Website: home-depot
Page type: account-dashboard
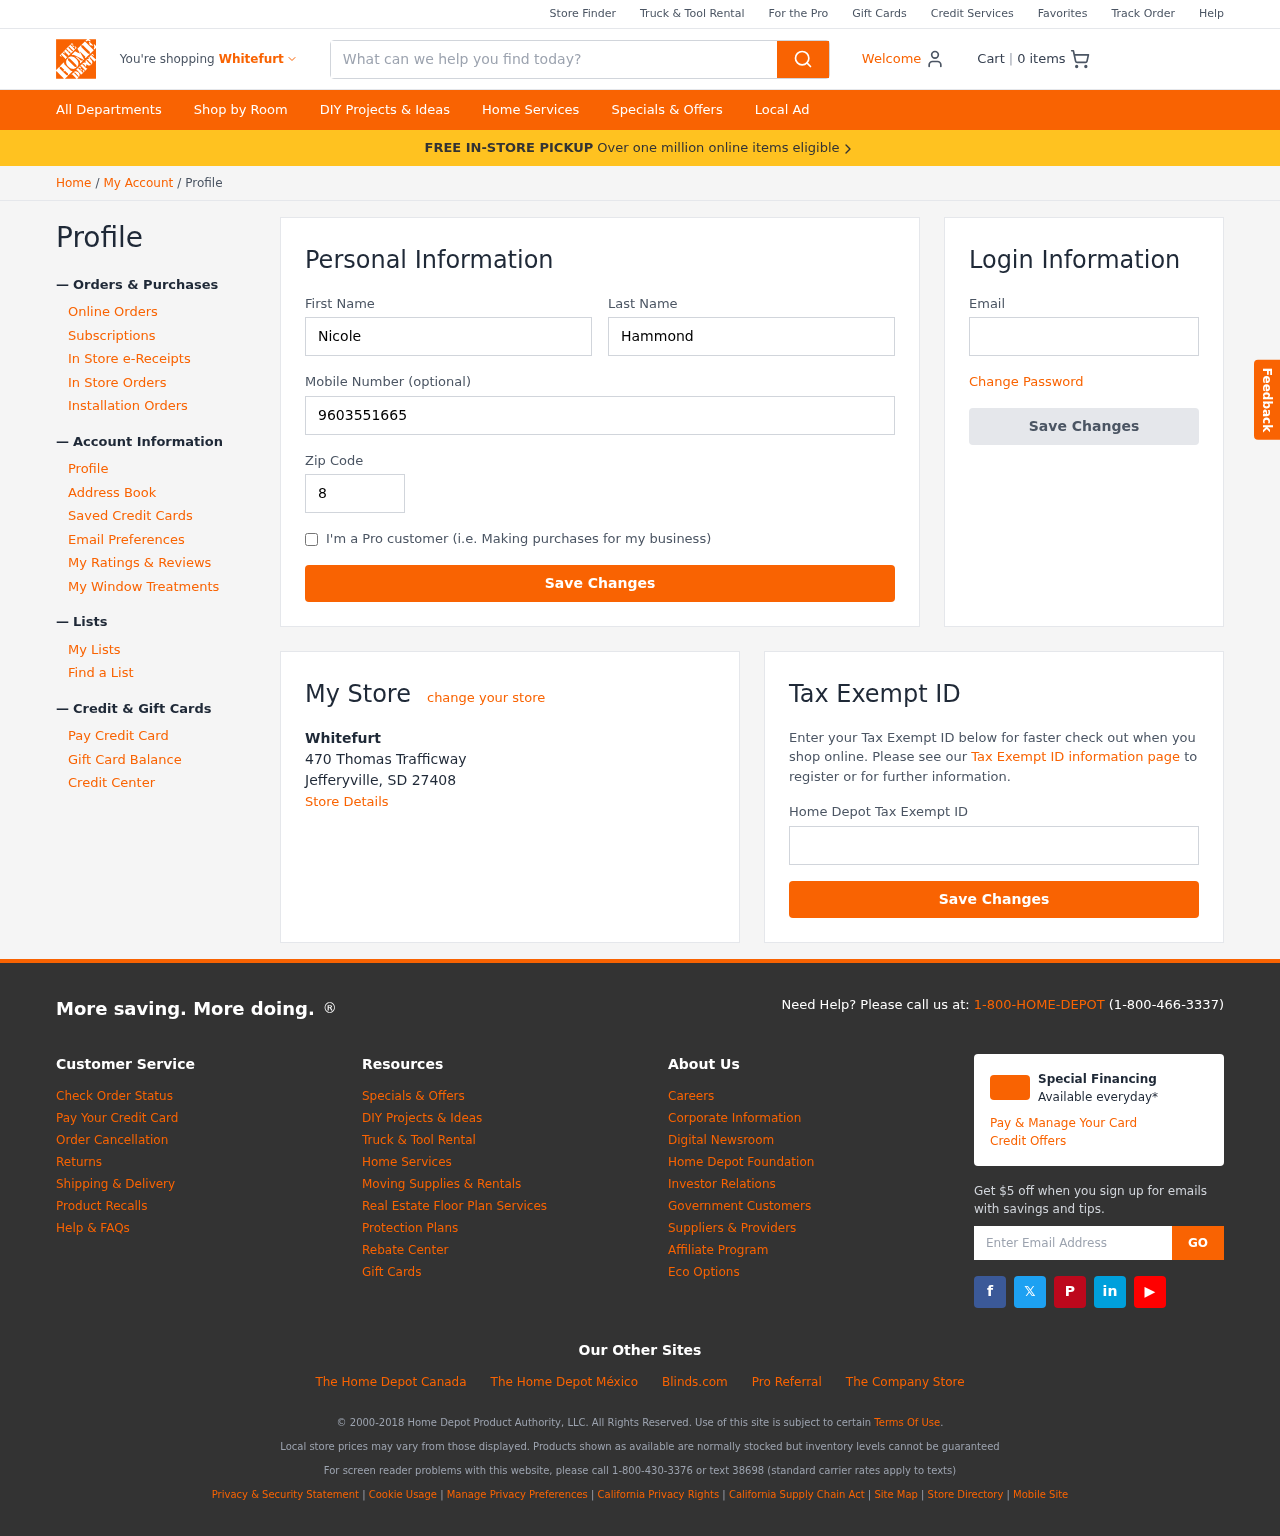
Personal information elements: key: PII_CITY
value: Whitefurt
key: PII_EMAIL
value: nicole.hammond@gmail.com
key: PII_FIRSTNAME
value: Nicole
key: PII_LASTNAME
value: Hammond
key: PII_LOCATION1_CITY_STATE_ZIP
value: Jefferyville, SD 27408
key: PII_LOCATION1_NAME
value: Whitefurt
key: PII_LOCATION1_STREET
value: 470 Thomas Trafficway
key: PII_PHONE
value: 9603551665
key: PII_POSTCODE
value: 85538
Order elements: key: ORDER_NUM_ITEMS
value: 0
Search elements: key: HEADER_SEARCH
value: What can we help you find today?